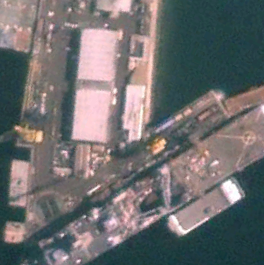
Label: combat